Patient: sex M, age 69
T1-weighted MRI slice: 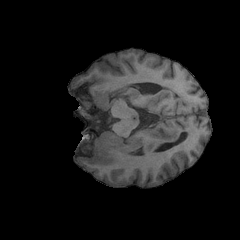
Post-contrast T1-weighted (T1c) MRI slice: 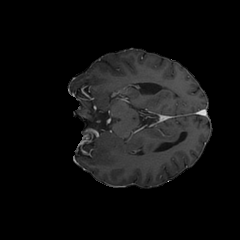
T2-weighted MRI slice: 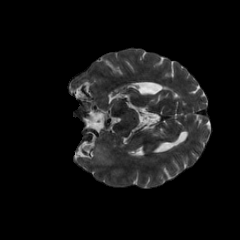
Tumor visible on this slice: yes
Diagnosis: Glioblastoma, IDH-wildtype
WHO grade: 4